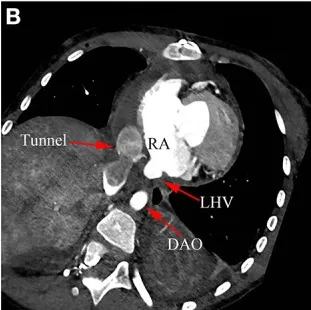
Cardiac CT image of anomalous left hepatic venous connection. (A-D) Postoperative CT image confirmed LHV came into the right atrium. LHV, left hepatic vein; DAO, descending aorta; RA, right atrium; RSVC, right superior vena cava; LSVC, left superior vena cava.
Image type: radiology (ct)